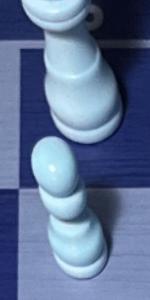
Label: Pawn_White